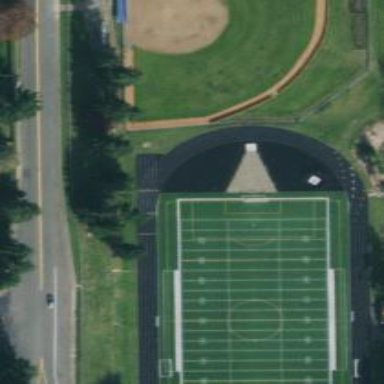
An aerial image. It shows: American football pitch.